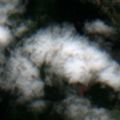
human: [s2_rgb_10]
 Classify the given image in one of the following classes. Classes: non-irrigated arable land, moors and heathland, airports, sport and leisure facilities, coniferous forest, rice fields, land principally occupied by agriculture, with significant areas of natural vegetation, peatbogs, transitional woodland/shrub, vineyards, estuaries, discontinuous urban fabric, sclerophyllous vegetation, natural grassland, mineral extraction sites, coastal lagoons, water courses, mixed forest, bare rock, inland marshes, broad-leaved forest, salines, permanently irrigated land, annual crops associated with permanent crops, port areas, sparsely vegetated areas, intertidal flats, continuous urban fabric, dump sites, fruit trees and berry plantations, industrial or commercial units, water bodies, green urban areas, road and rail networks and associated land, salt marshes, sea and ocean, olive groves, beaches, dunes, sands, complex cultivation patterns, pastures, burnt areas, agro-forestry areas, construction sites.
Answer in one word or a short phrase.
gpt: non-irrigated arable land, coniferous forest, mixed forest, transitional woodland/shrub